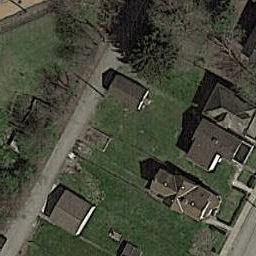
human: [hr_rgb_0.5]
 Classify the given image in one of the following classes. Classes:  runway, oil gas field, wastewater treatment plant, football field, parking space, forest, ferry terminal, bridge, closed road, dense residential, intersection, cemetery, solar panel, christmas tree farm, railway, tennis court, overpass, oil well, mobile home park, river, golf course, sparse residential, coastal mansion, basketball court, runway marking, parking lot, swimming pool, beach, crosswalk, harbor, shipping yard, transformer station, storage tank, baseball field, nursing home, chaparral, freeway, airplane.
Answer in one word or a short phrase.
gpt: sparse residential